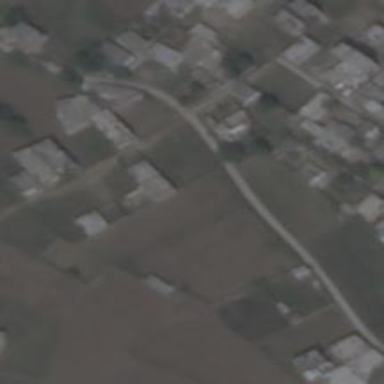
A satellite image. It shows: Residential road.